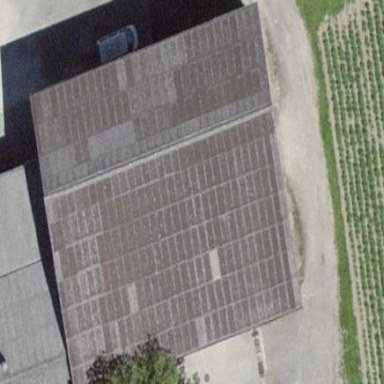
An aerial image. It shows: Farm auxiliary building.